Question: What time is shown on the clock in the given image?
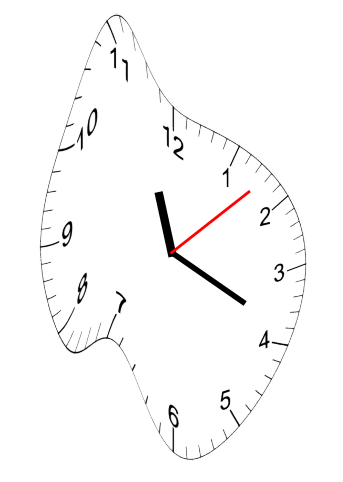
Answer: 11:19:08